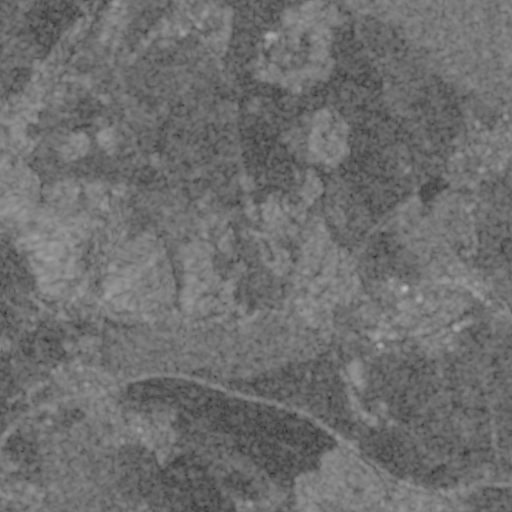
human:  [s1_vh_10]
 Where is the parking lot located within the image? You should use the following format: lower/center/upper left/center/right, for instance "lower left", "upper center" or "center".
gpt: The parking lot is located in the lower right of the image.
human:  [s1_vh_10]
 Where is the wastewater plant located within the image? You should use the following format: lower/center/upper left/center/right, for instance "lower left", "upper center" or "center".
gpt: The wastewater plant is located in the upper right of the image.
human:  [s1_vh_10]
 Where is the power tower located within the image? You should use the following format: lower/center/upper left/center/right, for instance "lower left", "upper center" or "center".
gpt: There is no power tower in the image.

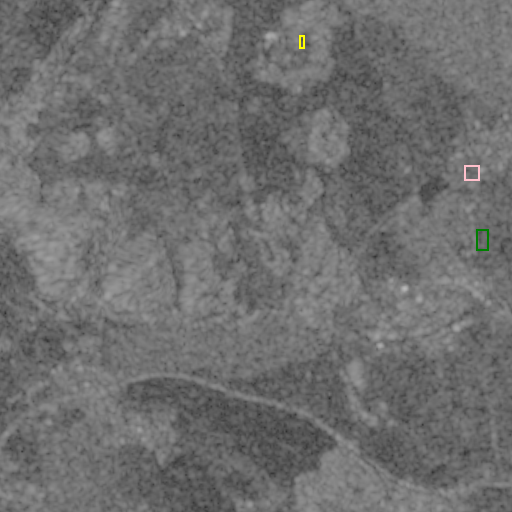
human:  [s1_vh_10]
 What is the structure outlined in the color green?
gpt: The structure outlined in green is a park.
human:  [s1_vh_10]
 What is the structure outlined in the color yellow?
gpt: The structure outlined in yellow is a storage tank.
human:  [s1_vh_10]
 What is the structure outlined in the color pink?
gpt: The structure outlined in pink is a wastewater plant.
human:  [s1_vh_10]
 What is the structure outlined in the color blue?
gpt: There is no blue outline.